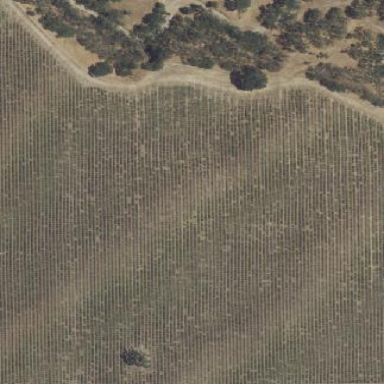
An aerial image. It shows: Vineyard where grapes are grown.